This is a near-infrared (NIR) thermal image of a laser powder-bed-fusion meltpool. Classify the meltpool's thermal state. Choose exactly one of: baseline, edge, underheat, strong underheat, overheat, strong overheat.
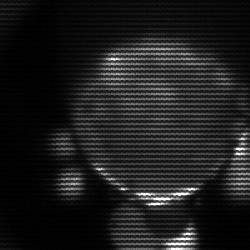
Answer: edge